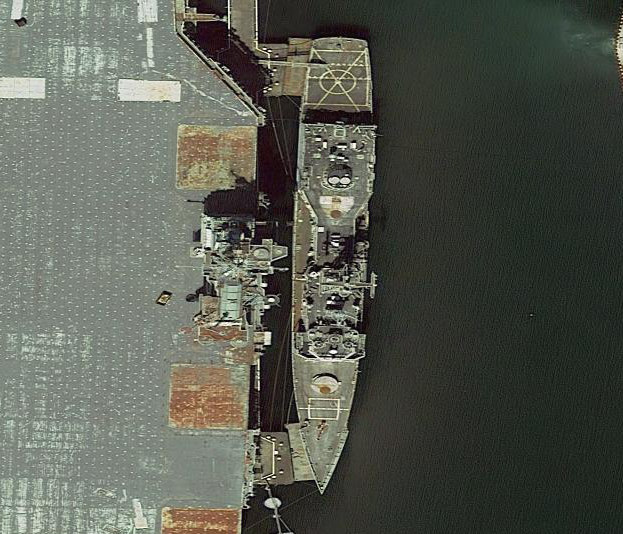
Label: Ticonderoga-class_cruiser